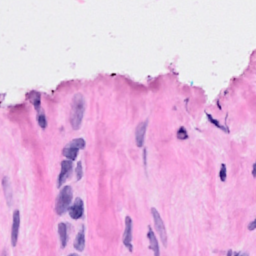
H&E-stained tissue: Breast